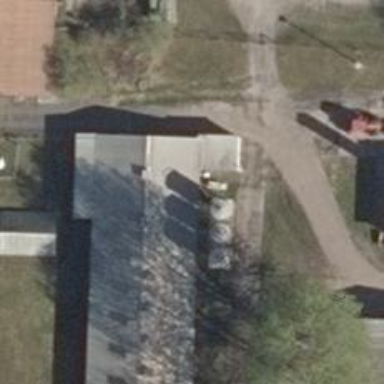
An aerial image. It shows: Silo.